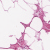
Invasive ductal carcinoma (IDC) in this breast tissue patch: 0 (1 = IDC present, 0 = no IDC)